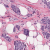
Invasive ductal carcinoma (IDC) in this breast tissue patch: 1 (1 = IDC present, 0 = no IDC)